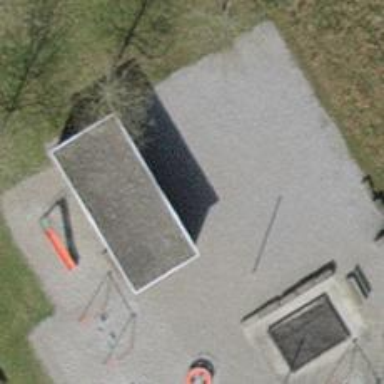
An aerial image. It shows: Playground area for leisure land.